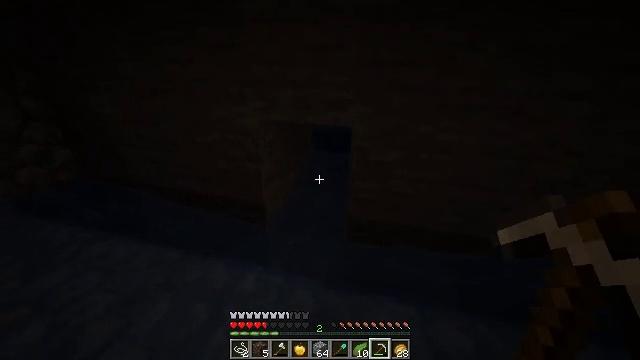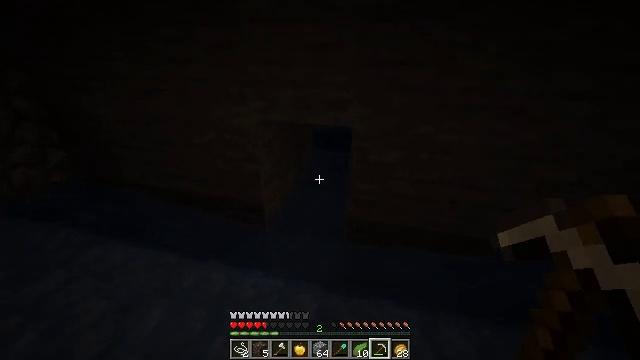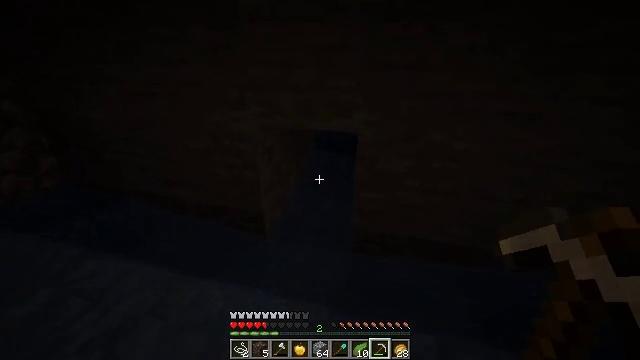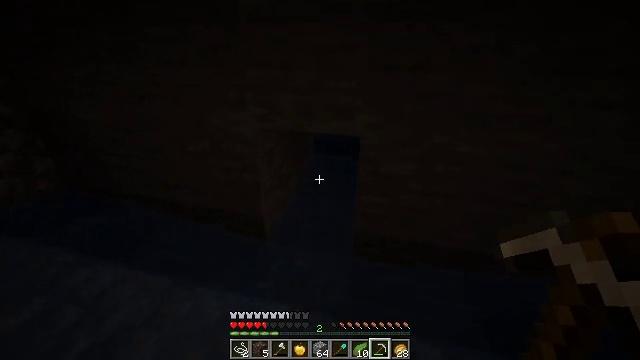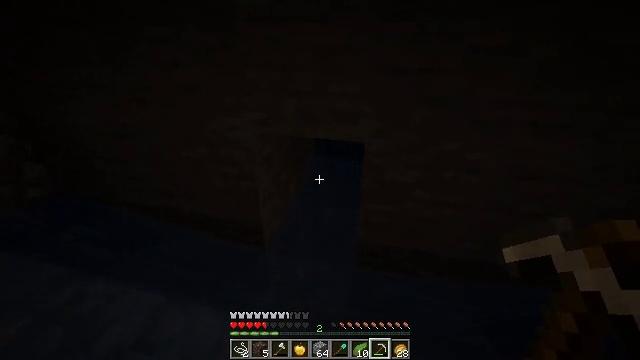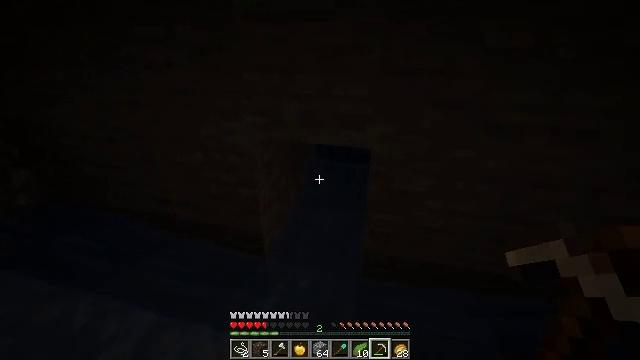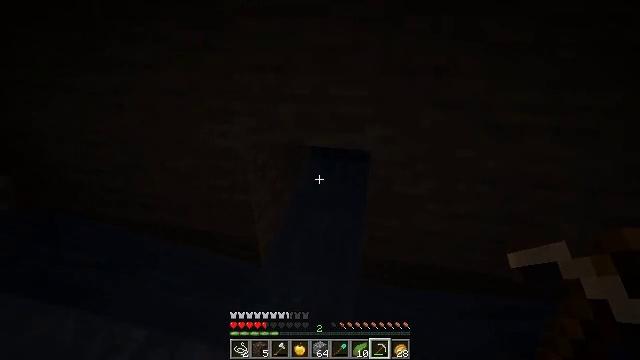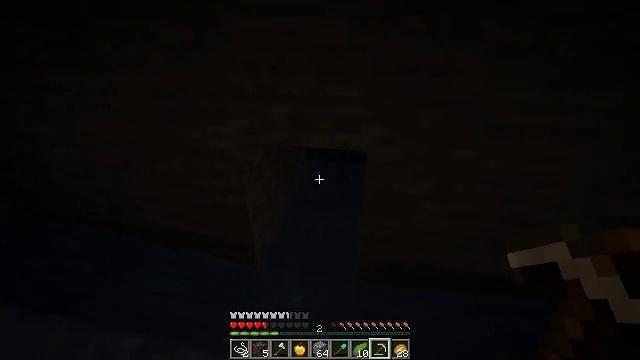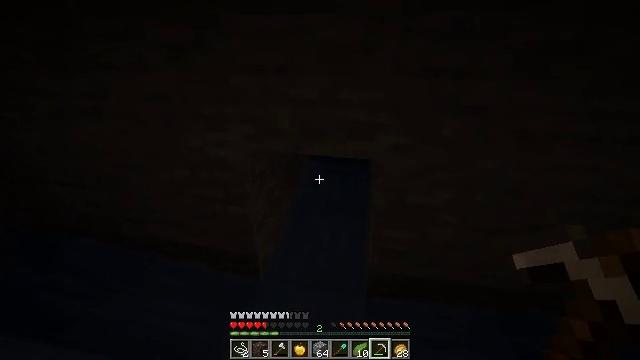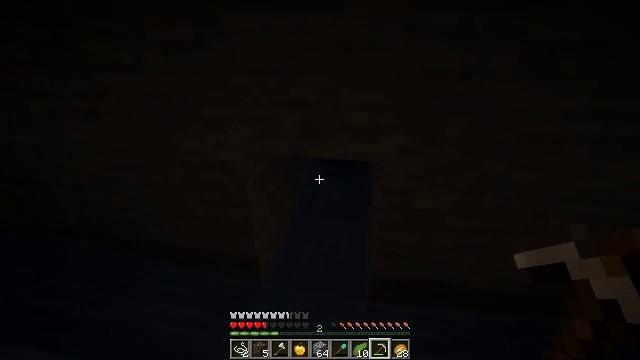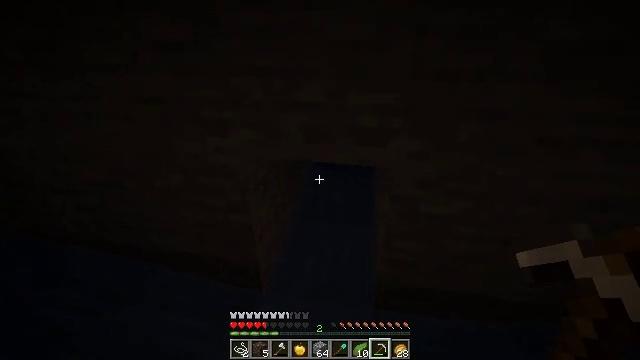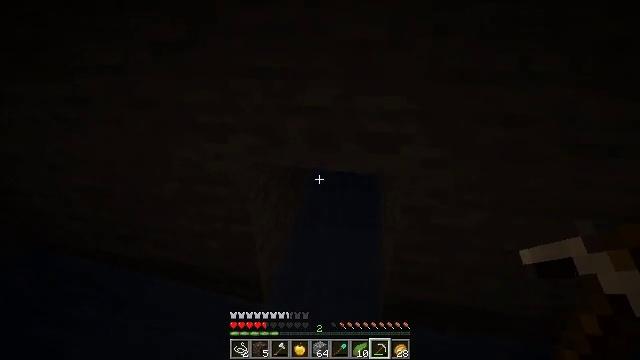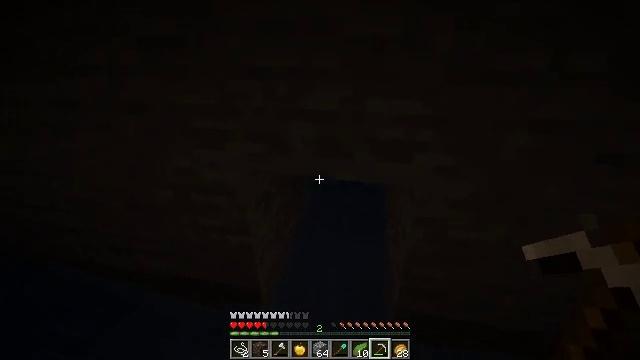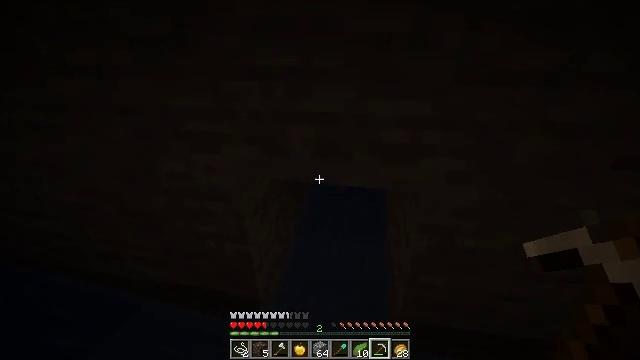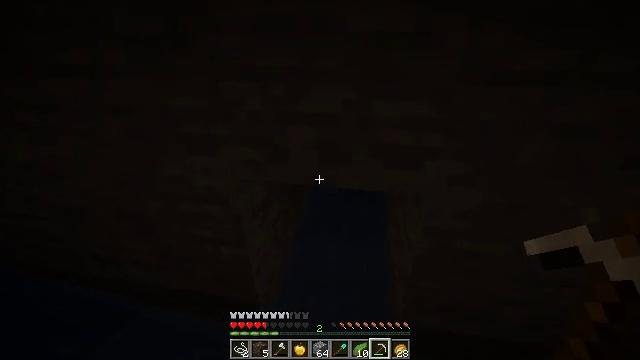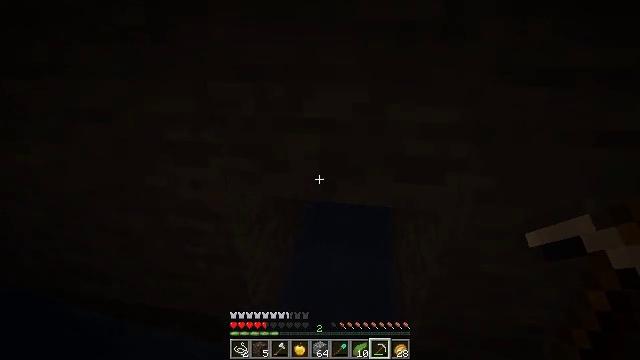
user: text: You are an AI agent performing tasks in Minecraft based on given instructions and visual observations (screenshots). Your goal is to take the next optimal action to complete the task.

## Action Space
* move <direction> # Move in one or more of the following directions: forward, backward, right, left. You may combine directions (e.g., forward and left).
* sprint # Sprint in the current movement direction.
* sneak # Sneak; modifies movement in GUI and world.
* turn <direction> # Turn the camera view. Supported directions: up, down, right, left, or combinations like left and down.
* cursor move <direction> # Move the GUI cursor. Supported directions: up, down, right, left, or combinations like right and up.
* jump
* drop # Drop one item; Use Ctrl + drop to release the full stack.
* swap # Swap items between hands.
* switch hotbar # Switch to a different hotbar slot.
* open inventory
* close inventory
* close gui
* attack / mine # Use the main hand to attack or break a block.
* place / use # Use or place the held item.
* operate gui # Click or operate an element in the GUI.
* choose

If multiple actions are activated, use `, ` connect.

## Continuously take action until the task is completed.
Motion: motion action
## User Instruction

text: Gather kelp plant by attacking it underwater.
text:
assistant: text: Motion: move forward
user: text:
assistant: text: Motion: move forward
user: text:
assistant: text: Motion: move forward
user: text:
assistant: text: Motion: move forward
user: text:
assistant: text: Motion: move forward and move left
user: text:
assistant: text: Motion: move forward and move left, turn right
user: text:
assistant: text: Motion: move forward and move left, turn right
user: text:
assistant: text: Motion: move forward
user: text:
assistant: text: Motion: move forward
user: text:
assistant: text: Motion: move forward
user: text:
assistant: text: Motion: move forward
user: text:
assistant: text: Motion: move forward
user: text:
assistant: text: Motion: move forward
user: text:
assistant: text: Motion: move forward
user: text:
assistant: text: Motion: move forward
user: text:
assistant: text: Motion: move forward
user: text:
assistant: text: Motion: move forward
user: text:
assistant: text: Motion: move forward
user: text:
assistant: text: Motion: move forward
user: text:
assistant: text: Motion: move forward
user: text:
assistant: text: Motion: move forward
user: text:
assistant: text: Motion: move forward
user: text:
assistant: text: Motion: move forward
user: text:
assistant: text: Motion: no_op
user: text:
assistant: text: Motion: no_op
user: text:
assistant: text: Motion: no_op
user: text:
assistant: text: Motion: no_op
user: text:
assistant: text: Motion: turn right
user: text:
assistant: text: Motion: no_op
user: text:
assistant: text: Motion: turn up